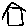
Label: house